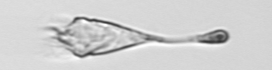
Label: Paratontonia_gracillima